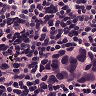
Metastatic tissue present: yes